【题型】填空题　【知识点】立体几何　【难度】easy
已知圆柱的底面半径为 1，高为 2，$A$、$B$ 分别为该圆柱上、下底面圆周上的动点，若直线 $AB$ 与该圆柱的轴始终互为异面直线，则线段 $AB$ 长度的取值范围是 \underline{\qquad}。
【解答】
\noindent
【答案】\((2,2\sqrt{2})\)
\noindent
【知识点】异面直线的概念及辨析、圆柱的结构特征辨析
\noindent
【分析】根据圆柱的结构特征及异面直线定义，数形结合判断线段长度范围。
\noindent
【详解】如下图 \(CD = AE = OO' = AC = DE = 2\)，
\noindent
要使直线 \(AB\) 与该圆柱的轴始终互为异面直线，则 \(B\) 不能与 \(D, E\) 重合，
\noindent
假设 \(B\) 能与 \(D, E\) 重合，若 \(B\) 与 \(E\) 重合时线段 \(AB\) 长度最小为 \(2\)，若 \(B\) 与 \(D\) 重合时线段 \(AB\) 长度最大为 \(2\sqrt{2}\)，
\noindent
综上，线段 \(AB\) 长度的取值范围是 \((2,2\sqrt{2})\)。

\noindent
故答案为：\((2,2\sqrt{2})\)
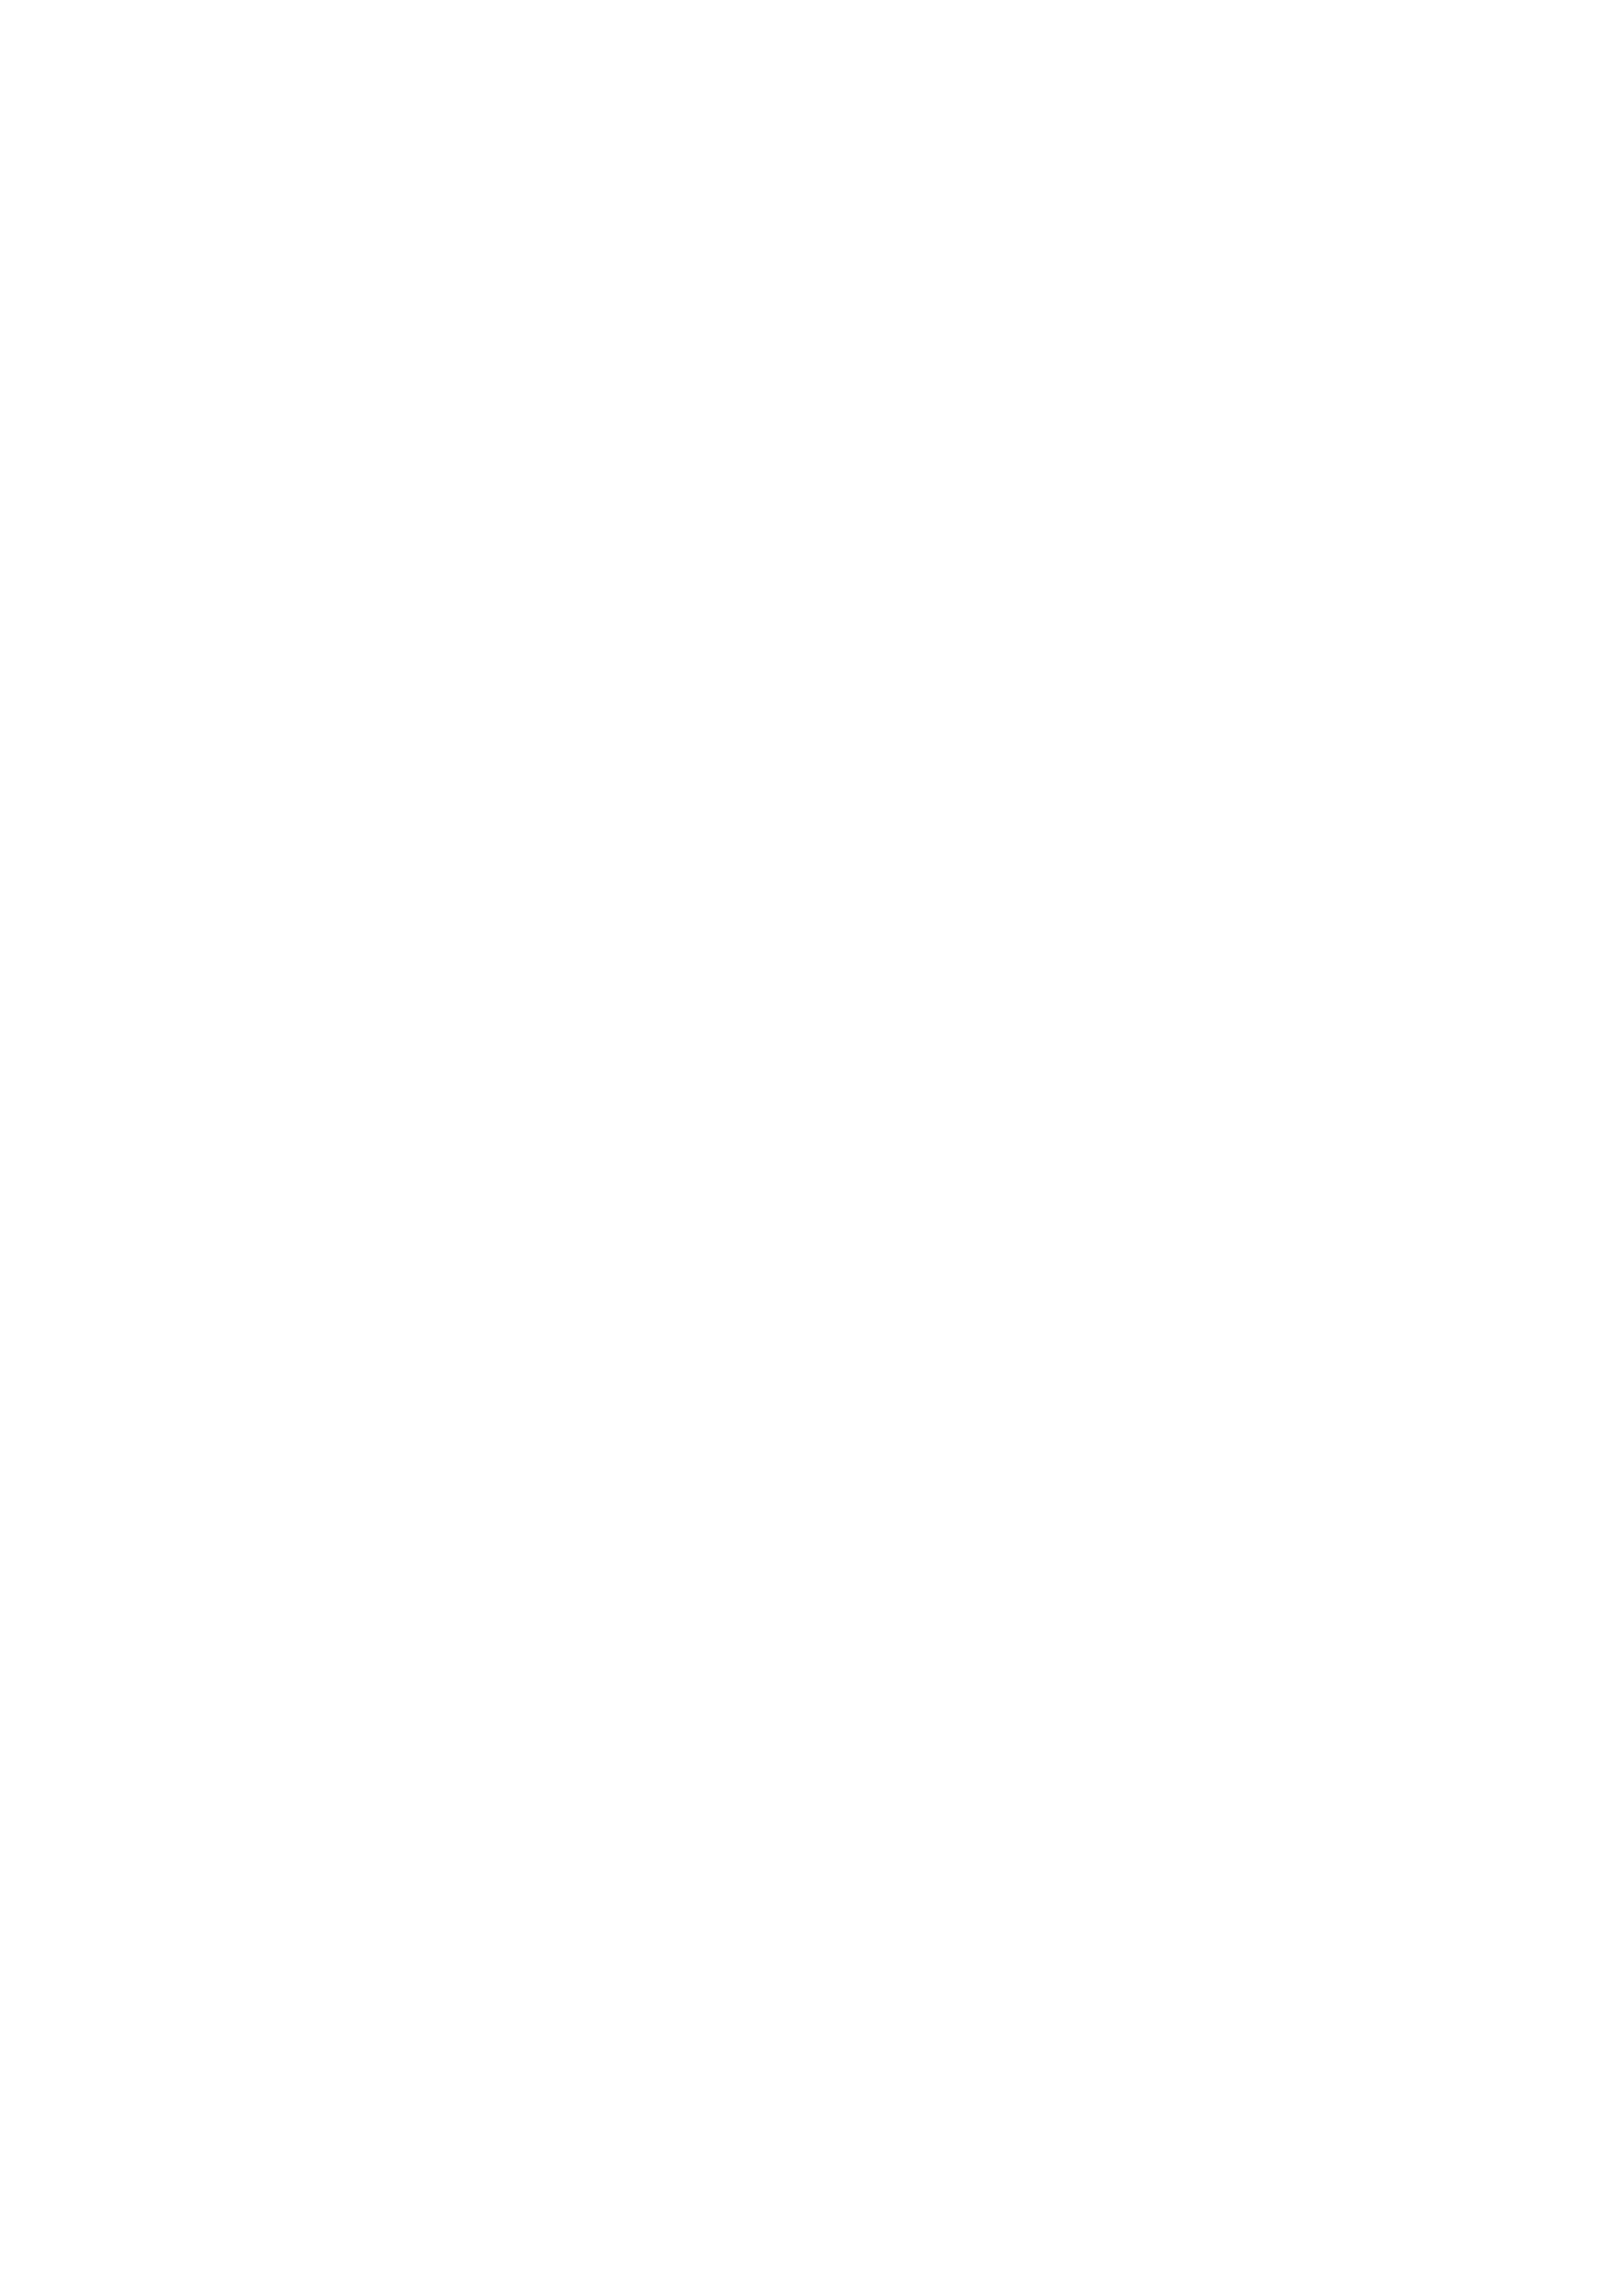